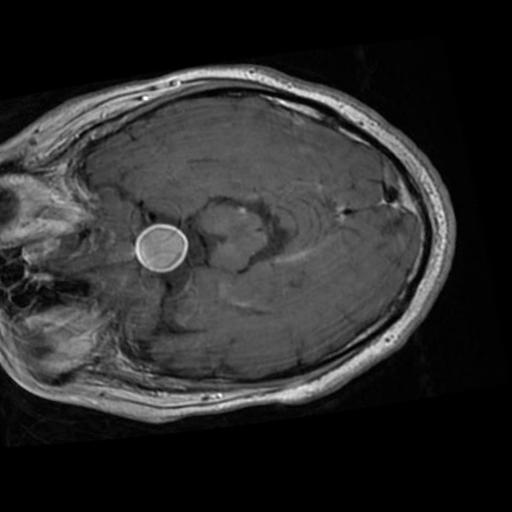
Label: brain_tumor